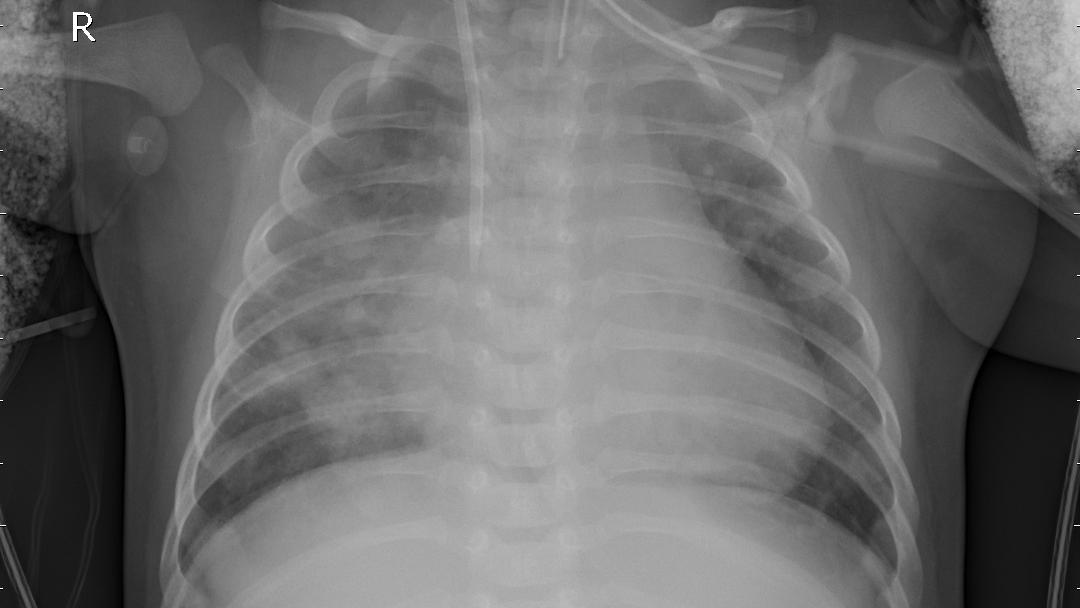
Diagnosis: PNEUMONIA